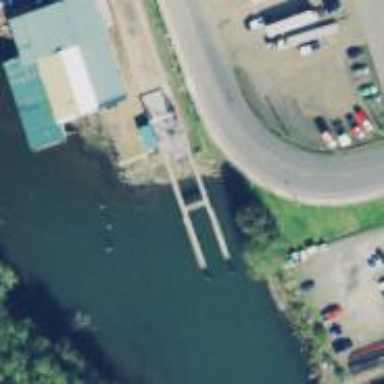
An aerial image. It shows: Pier used as boat lift along the waterway.